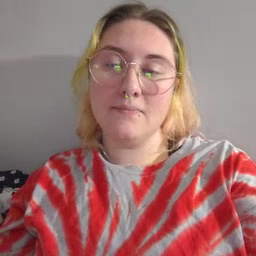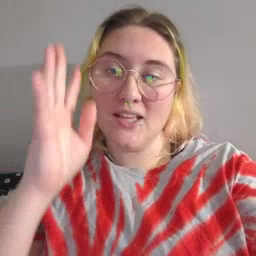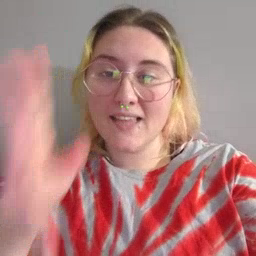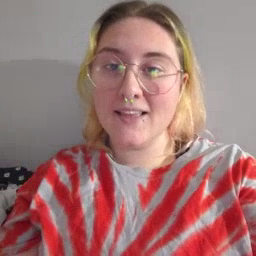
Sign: pretend